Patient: sex F, age 63
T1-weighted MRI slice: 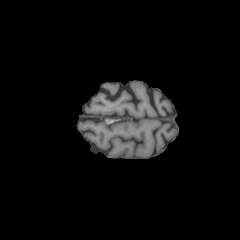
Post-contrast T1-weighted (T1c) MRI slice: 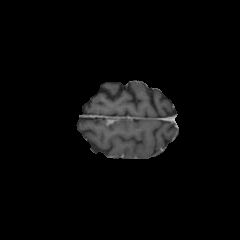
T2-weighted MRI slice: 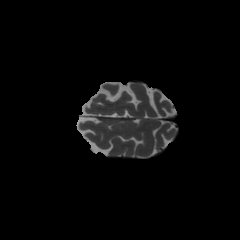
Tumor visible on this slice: no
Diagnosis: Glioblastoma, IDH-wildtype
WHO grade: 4